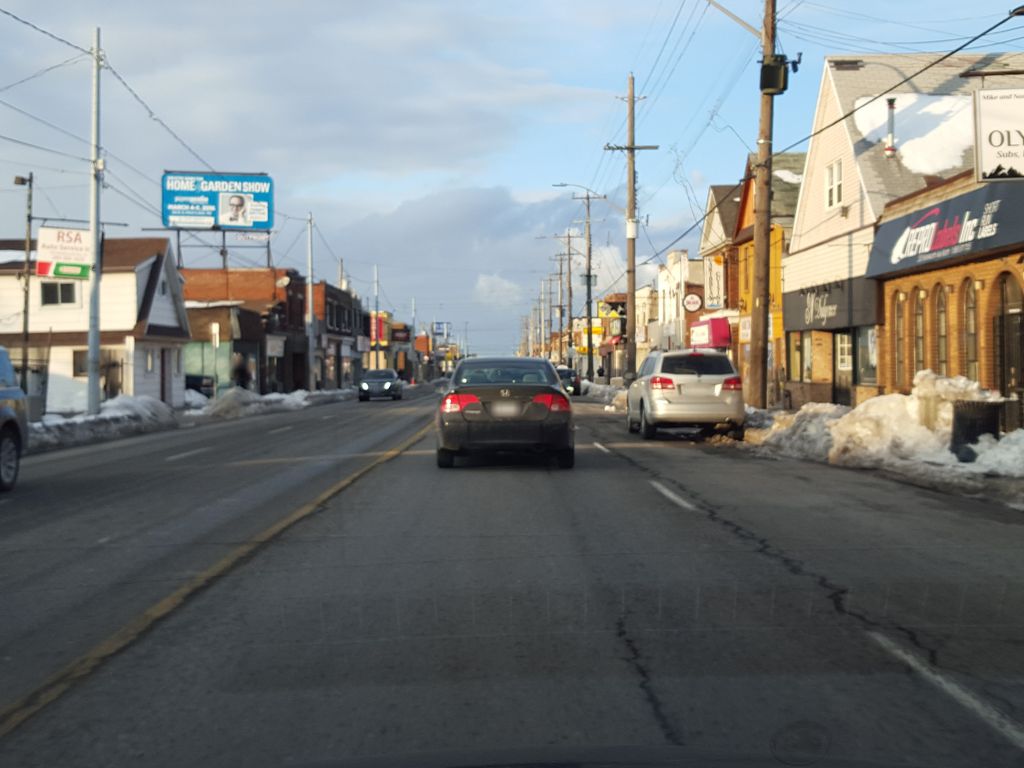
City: hamilton